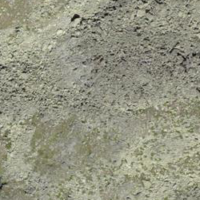
EUNIS habitat code: 31
Species observed at this site:
Erebia melampus